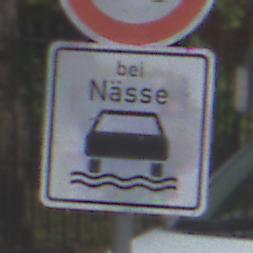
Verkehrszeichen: BeiNaesse
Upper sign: Geschwindigkeit80
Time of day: MorningAfternoon
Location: Outdoor (Urban)
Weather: Overcast
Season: NotSpecified
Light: Natural